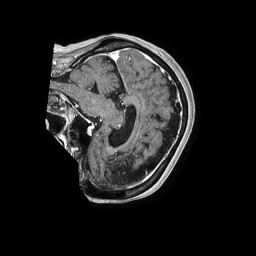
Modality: T1w
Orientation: sagittal
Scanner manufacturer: philips
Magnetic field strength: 1.5 T
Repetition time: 0.007664 s
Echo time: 0.003488 s